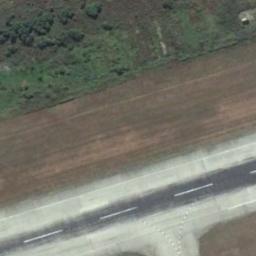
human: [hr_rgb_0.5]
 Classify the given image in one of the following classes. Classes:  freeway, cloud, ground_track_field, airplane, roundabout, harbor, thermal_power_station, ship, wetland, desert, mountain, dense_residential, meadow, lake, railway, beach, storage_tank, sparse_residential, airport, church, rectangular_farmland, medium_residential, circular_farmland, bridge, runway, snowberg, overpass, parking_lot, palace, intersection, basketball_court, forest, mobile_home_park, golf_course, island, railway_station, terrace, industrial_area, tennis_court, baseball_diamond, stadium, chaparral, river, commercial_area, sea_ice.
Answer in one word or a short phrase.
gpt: runway